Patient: sex M, age 35
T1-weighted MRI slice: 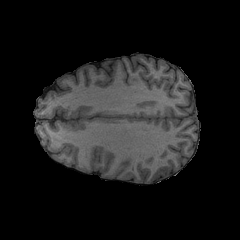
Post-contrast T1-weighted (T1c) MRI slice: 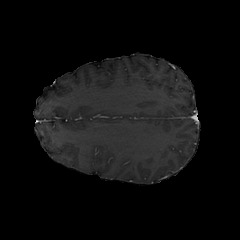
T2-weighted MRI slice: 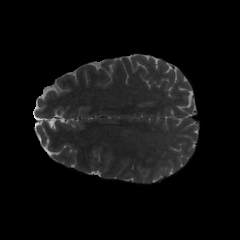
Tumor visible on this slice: no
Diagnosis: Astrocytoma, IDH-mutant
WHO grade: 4